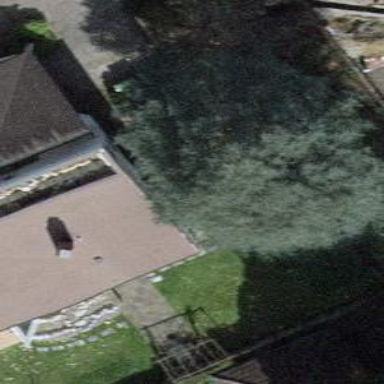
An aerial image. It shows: Garden surrounded by fence.